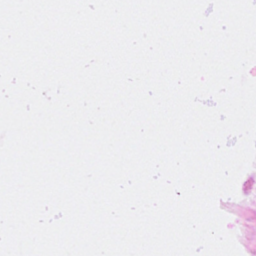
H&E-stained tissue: Breast